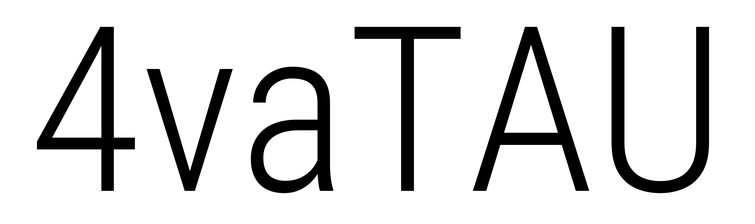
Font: Roboto_Condensed_Light